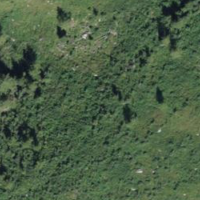
EUNIS habitat code: 26
Species observed at this site:
Accipiter nisus